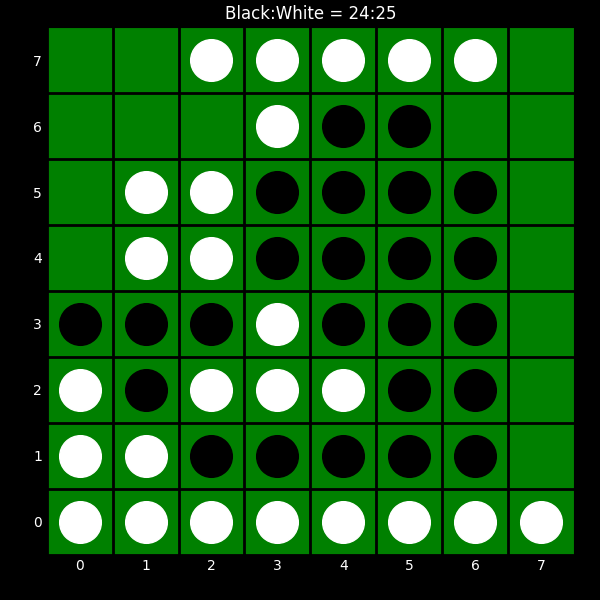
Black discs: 24
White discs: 25